Question: Sorry for novice question.
What is the meanning of lock icon on the '*.mdf' file?
Does that mean it is still attached on sql server?
Or it is just due to security?
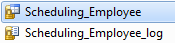
Answer: It means you have priviledge lock on the specified folder. If you go on properties for the specified Employee in DB you will find what locks ae assigned and depending on that you can perform actions on the specified Scehduling Employee :) Hope it helps to you.